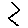
Label: zigzag